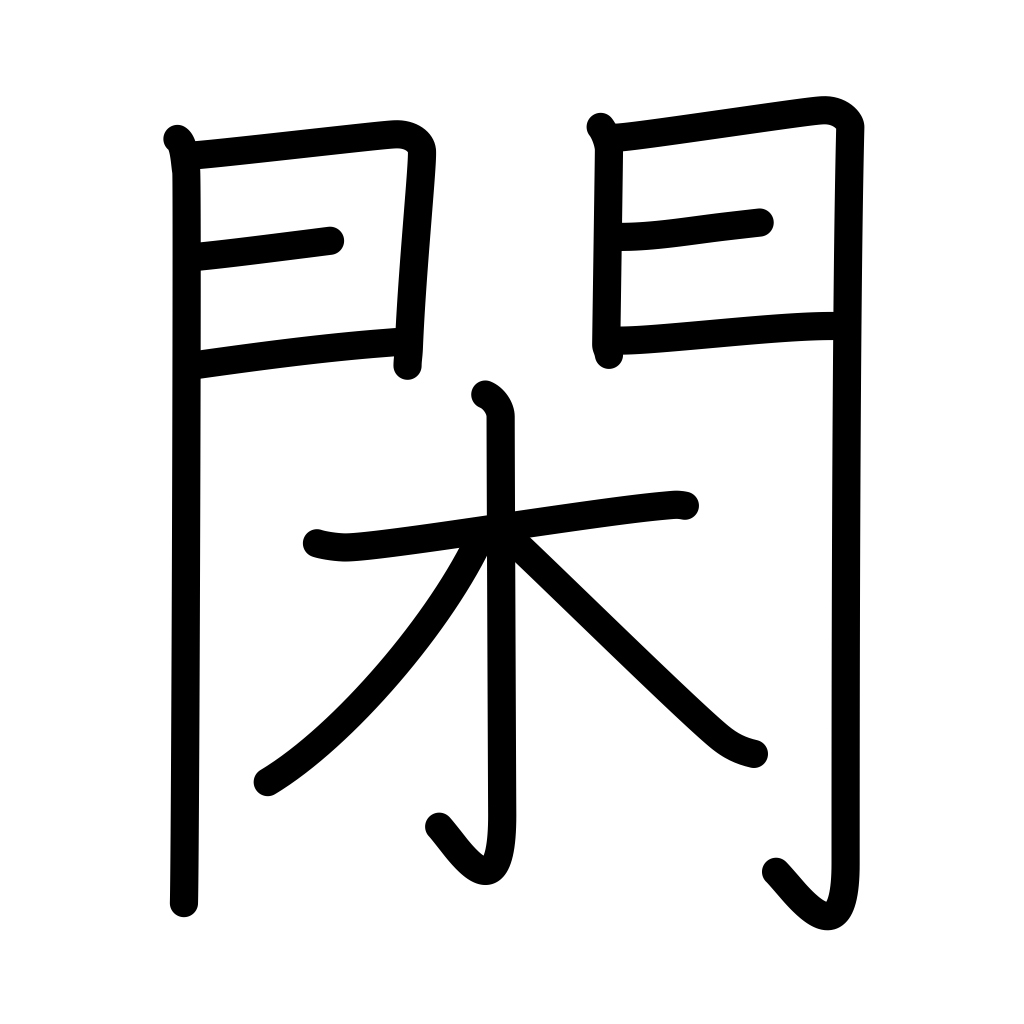
Meaning: leisure